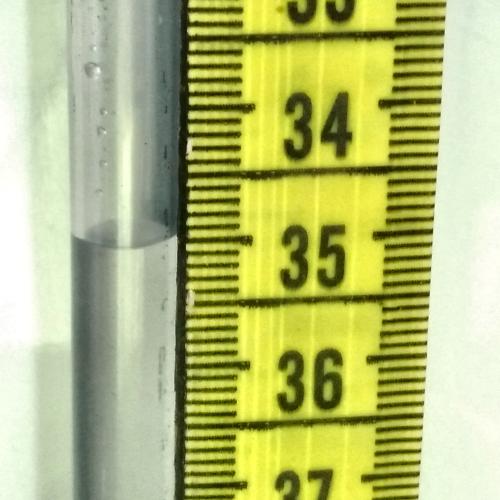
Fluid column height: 35.0 cm